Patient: sex M, age 60
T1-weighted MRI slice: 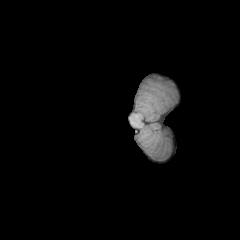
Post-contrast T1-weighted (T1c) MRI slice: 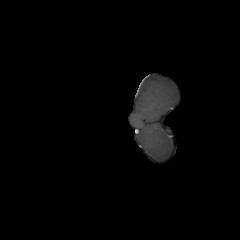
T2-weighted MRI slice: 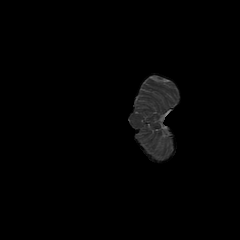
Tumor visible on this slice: no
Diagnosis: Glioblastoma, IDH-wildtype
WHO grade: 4